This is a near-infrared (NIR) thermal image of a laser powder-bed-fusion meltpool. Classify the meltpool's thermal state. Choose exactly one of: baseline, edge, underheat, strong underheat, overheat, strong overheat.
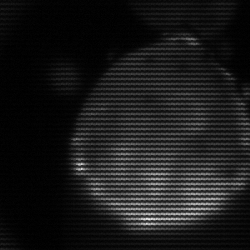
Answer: edge